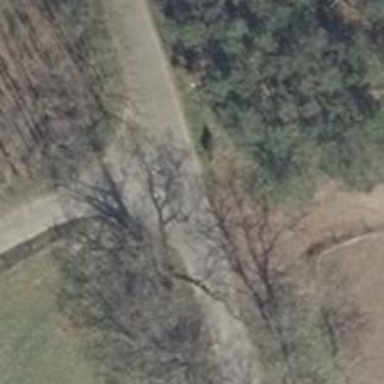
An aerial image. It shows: Rest area on the road.